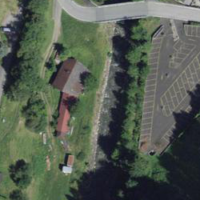
EUNIS habitat code: 56
Species observed at this site:
Tussilago farfara